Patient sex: M
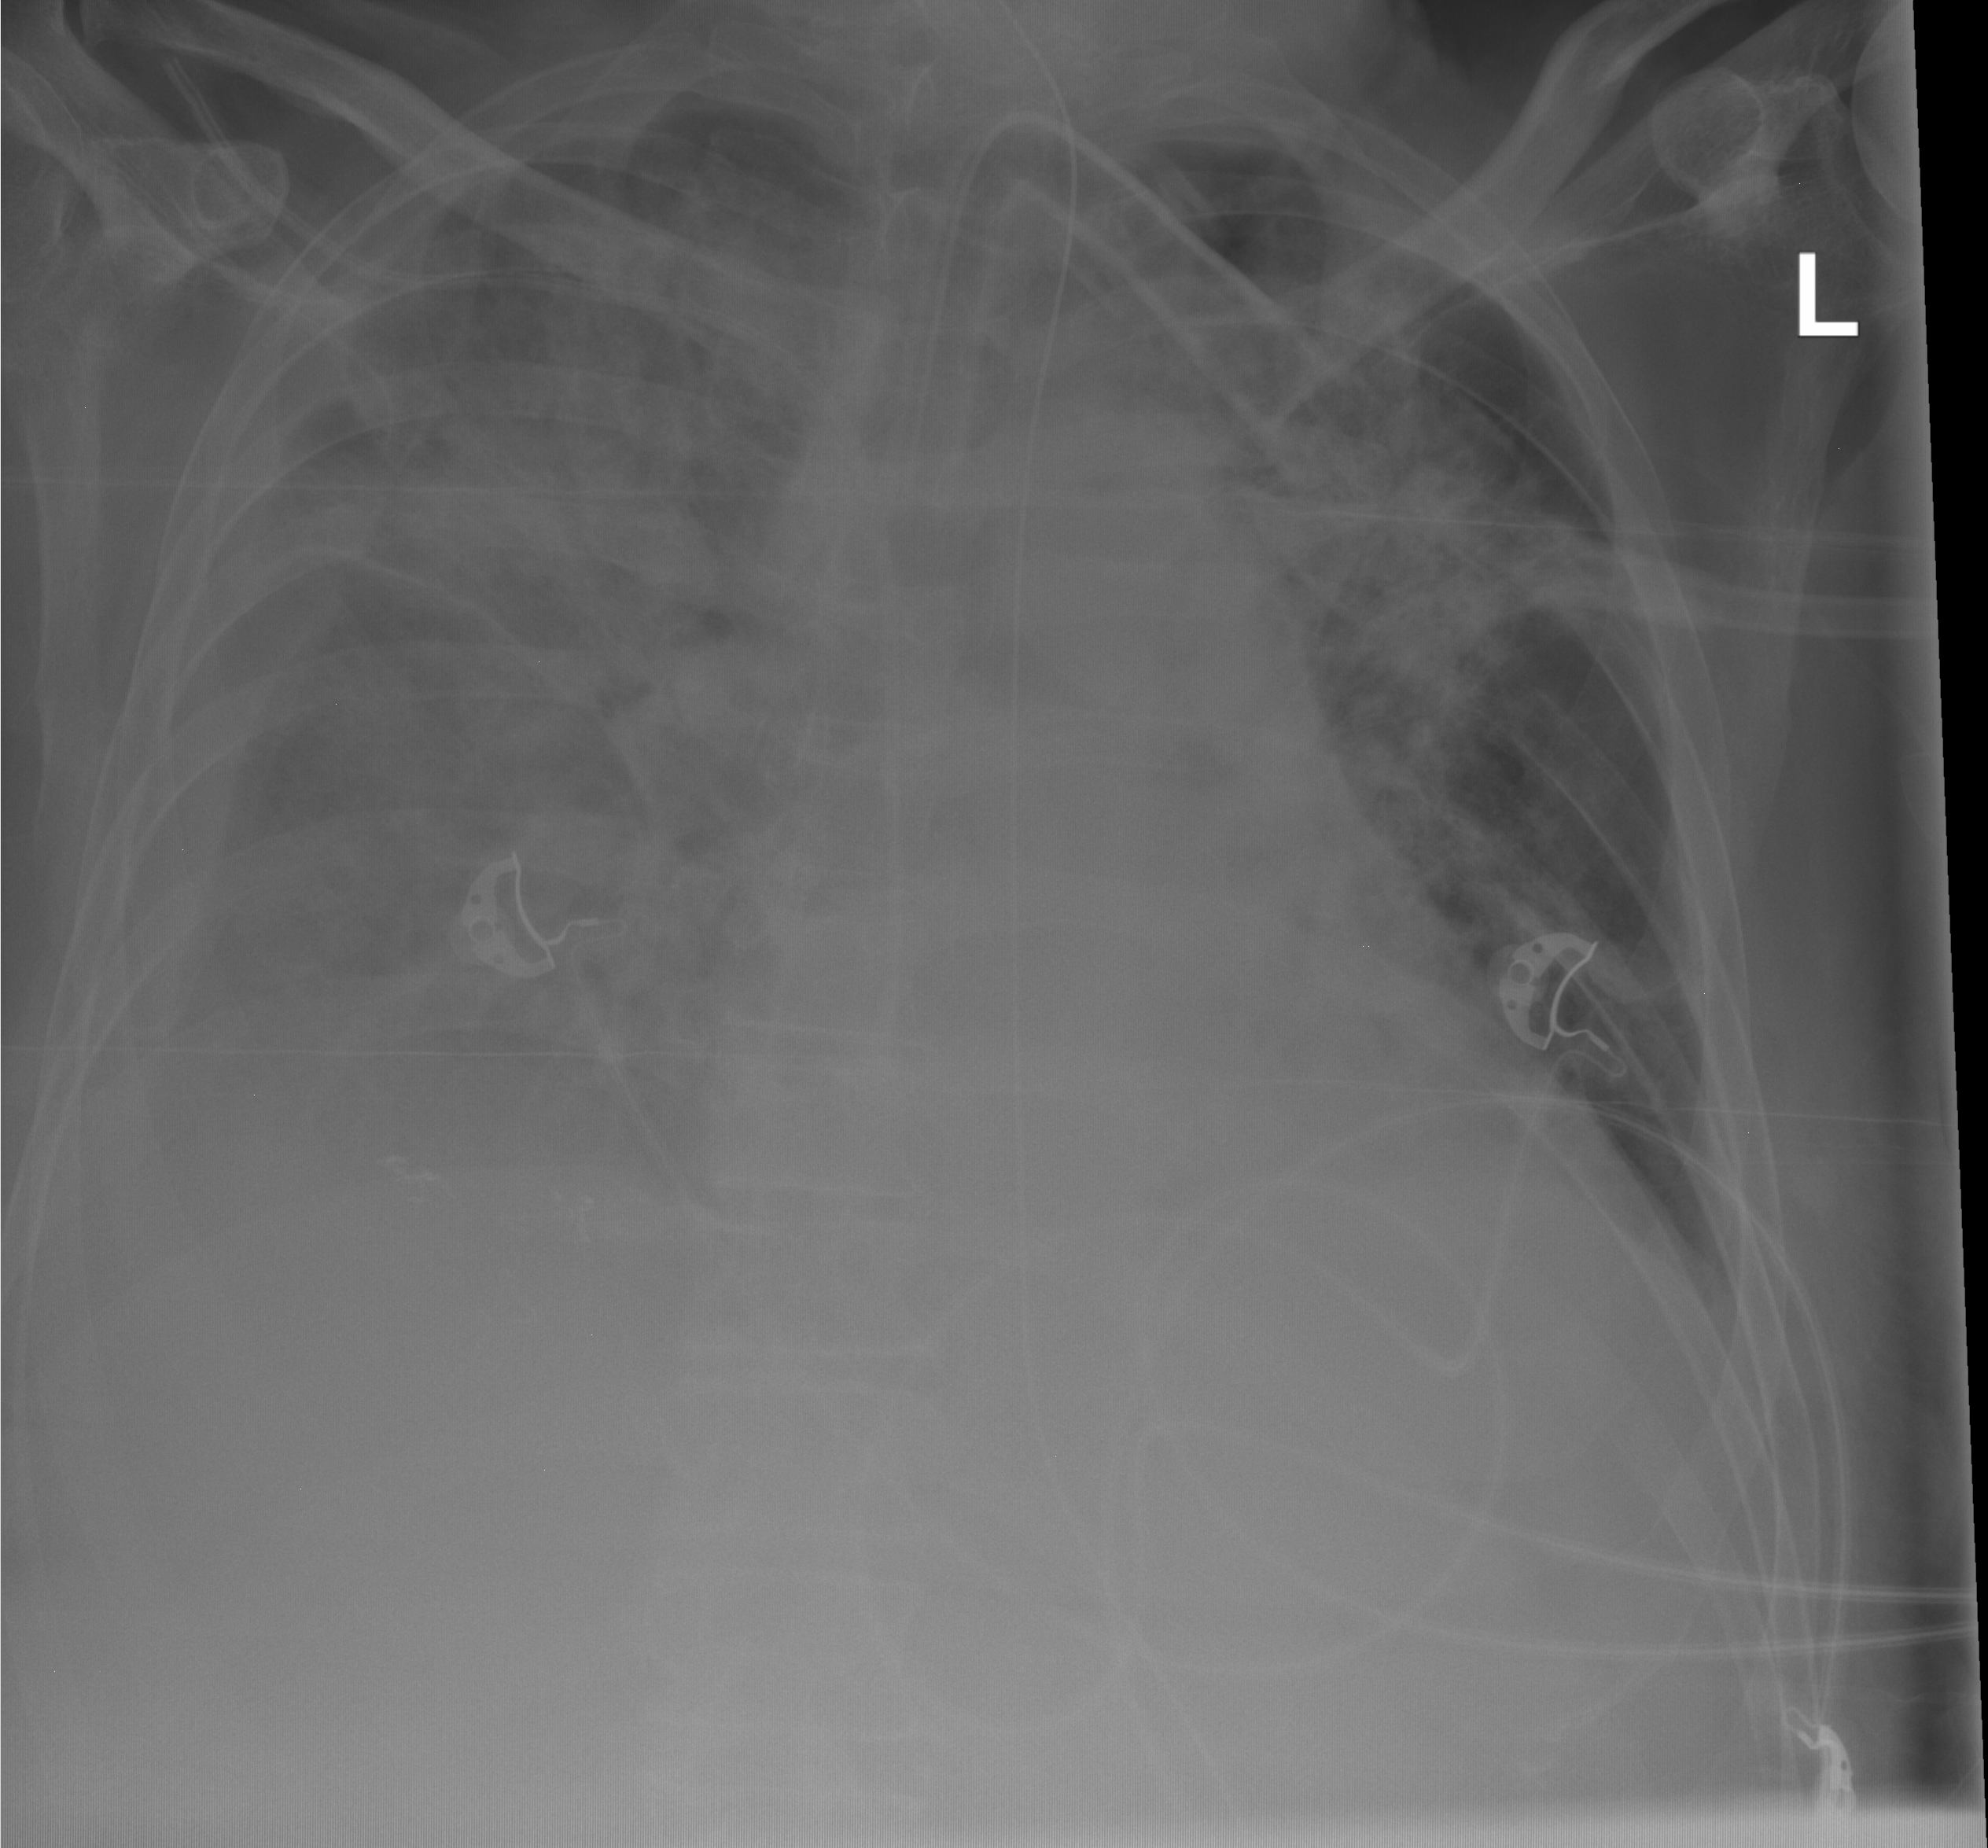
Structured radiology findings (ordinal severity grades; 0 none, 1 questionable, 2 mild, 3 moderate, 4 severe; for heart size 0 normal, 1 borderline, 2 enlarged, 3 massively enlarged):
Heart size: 0
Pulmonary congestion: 3
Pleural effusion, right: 3
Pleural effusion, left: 2
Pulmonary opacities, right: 4
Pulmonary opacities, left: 3
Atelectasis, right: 3
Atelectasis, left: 3